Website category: sports
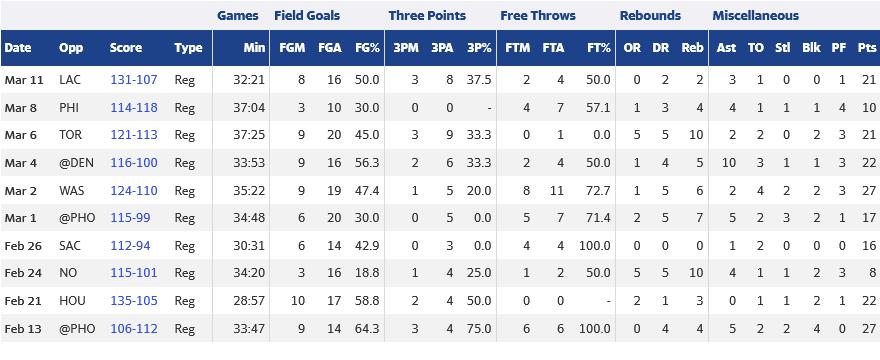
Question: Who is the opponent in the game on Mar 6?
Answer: TOR

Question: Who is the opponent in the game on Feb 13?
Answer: PHO

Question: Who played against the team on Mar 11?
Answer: LAC

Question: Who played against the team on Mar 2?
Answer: WAS

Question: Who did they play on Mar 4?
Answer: DEN

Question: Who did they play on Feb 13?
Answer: PHO

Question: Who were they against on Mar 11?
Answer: LAC

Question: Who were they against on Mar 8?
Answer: PHI

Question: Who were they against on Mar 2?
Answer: WAS

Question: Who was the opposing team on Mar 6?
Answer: TOR

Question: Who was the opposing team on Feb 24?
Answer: NO

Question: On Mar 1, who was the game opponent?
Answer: PHO

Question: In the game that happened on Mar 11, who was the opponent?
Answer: LAC

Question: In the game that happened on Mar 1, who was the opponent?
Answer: PHO

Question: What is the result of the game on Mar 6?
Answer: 121-113

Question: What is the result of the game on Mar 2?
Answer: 124-110

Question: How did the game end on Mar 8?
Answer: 114-118

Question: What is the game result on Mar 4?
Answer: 116-100

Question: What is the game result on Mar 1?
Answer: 115-99

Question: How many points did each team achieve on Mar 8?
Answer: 114-118

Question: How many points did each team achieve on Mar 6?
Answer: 121-113

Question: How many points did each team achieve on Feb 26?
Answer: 112-94

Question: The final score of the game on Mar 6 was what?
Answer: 121-113

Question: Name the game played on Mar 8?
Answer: Reg

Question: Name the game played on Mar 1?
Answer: Reg

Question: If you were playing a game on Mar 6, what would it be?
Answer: Reg

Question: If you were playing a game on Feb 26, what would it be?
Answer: Reg

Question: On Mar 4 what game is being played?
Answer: Reg

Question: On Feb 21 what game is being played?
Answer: Reg

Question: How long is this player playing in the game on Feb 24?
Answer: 34:20

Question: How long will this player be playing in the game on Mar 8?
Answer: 37:04

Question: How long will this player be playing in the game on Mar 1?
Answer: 34:48

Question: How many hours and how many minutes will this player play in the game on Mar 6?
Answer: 37:25

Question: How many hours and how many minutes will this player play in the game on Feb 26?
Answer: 30:31

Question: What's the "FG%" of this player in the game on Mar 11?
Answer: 50.0

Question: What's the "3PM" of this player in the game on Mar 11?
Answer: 3

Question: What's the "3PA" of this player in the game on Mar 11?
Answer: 8

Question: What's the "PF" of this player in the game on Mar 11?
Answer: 1

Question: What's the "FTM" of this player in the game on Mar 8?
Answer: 4

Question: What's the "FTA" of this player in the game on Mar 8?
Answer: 7

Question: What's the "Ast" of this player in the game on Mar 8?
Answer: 4

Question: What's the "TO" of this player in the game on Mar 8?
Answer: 1

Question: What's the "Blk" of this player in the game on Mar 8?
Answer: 1

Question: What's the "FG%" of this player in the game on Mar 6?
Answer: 45.0

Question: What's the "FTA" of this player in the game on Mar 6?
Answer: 1

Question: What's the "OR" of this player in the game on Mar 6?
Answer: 5

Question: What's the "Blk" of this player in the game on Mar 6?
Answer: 2

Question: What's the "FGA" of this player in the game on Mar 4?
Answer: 16

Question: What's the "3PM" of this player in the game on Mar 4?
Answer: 2

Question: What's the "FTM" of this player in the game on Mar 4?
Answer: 2

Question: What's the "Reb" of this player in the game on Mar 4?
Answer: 5

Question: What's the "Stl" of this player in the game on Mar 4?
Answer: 1

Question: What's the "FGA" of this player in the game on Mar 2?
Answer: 19

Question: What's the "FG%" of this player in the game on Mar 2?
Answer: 47.4

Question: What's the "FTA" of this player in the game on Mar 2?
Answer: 11

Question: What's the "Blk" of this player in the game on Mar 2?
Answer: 2

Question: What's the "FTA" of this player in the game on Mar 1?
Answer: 7

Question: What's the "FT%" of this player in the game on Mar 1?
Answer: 71.4

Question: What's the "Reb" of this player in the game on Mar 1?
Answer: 7

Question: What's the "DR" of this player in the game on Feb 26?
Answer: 0

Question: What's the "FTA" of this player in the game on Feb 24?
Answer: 2

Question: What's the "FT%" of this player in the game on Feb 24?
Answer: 50.0

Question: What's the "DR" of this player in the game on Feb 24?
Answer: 5

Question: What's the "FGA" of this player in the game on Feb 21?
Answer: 17